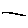
Label: line